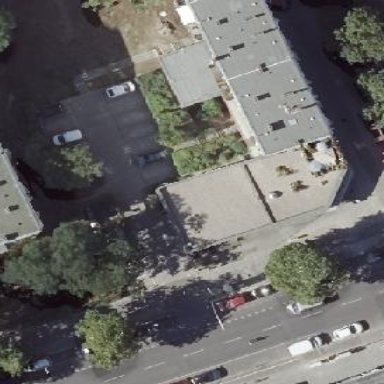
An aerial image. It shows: Building.